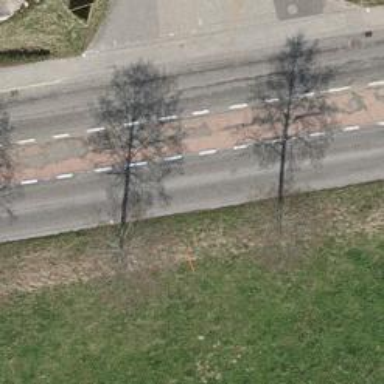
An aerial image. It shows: Traffic calming island.